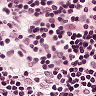
Metastatic tissue present: no